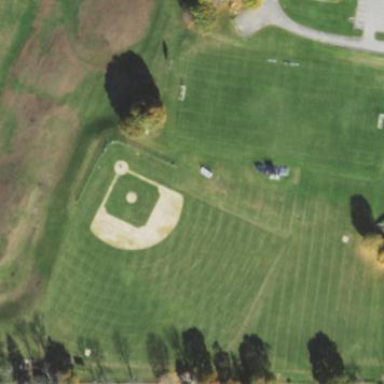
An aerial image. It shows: Baseball pitch for leisure land.